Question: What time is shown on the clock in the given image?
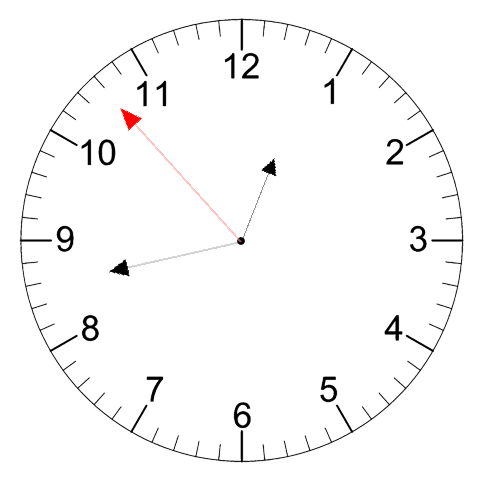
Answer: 12:42:53